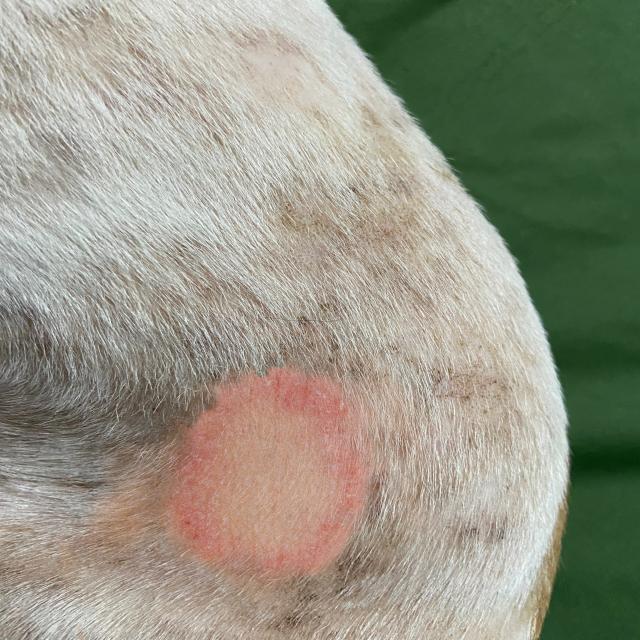
Canine ringworm (Dermatophytosis) — fungal infection caused by Microsporum or Trichophyton. Presents with circular alopecia, scaling, crusting, and broken hairs.